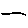
Label: line